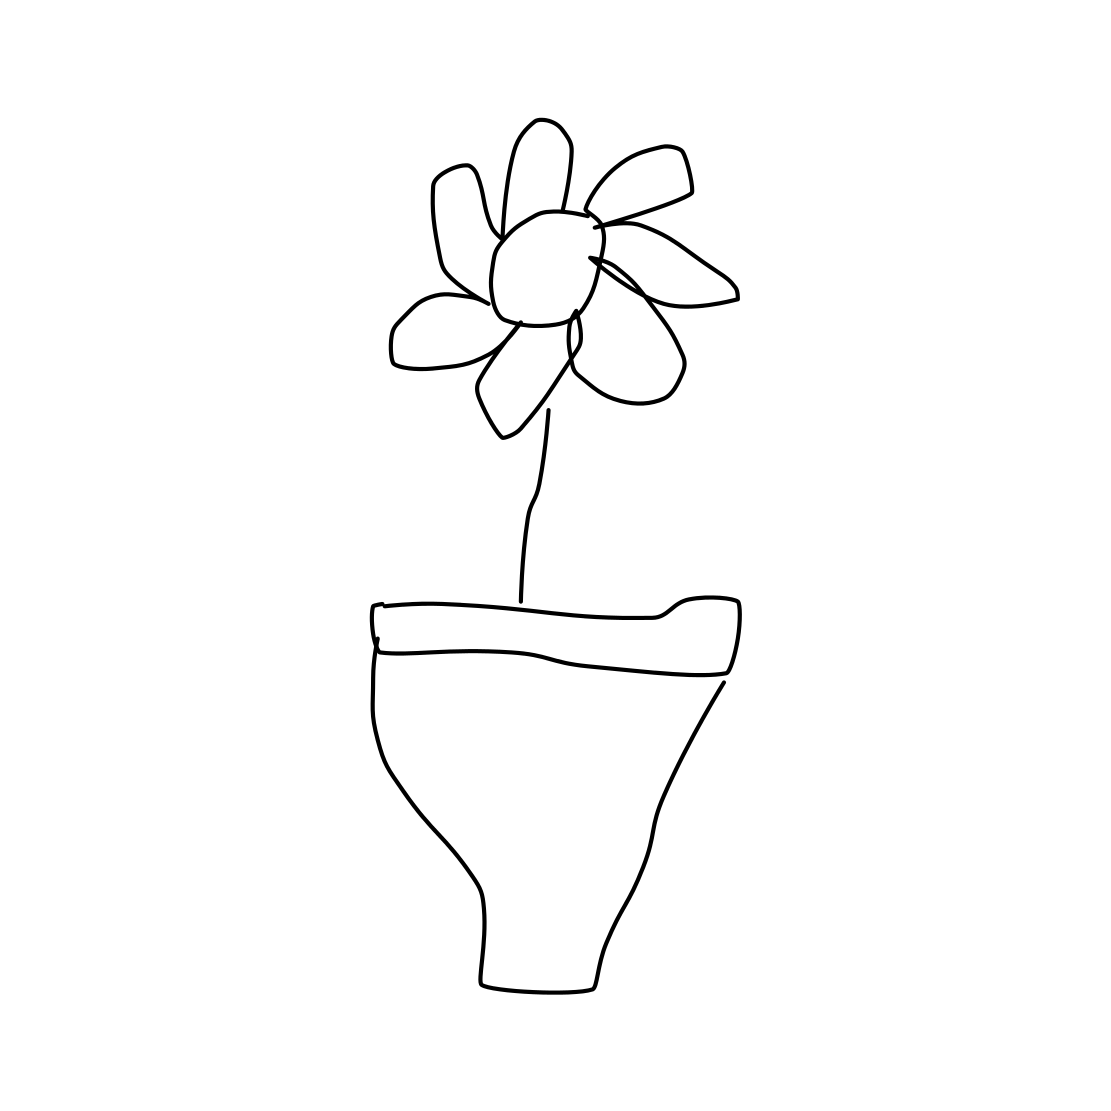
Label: potted plant